Question: I am reading an xml file in actionscript.
I need to loop through each node named "entry" as showing in below image :-
Can anyone help me ?

I am trying below code. but it not working :-
'''
var categoryList:XMLList = x.feed.@entry;
for each(var category:XML in categoryList)
{
trace(category.@name);
for each(var item:XML in category.item)
{
trace(" "+item.@name +": "+ item);
}
}
'''
"entry" node also has some inner nodes, I also want to read those nodes.
Thanks
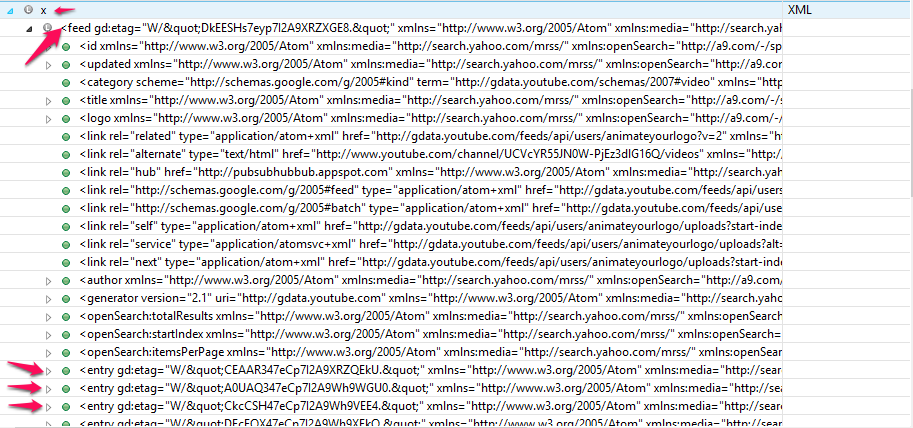
Answer: This XML is using the namespace 'http://www.w3.org/2005/Atom', so you have to account for that:
'''
var n:Namespace = new Namespace("http://www.w3.org/2005/Atom");
var categoryList:XMLList = x.n::entry;
'''
In order to access child nodes, you will need to continue to use the namespace
'''
for each(var category:XML in categoryList)
{
// this traces the name of the author
trace(category.n::author.n::name.toString());
}
'''